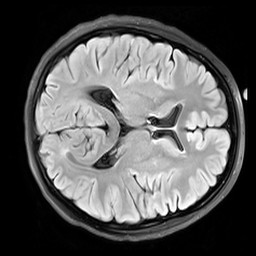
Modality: FLAIR
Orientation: axial
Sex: female
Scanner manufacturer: siemens
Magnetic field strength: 3 T
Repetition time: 10 s
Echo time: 0.09 s